Aerial crown-view tile of a tropical tree (Barro Colorado Island, Panama), acquired 20250317:
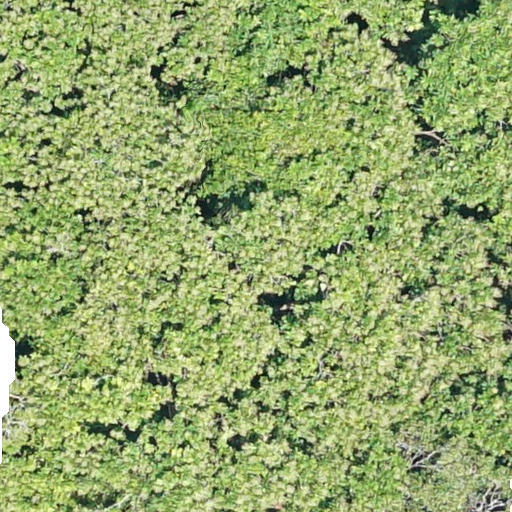
Species: Anacardium excelsum
GBIF accepted scientific name: Anacardium excelsum
Crown area: 629.17 m²